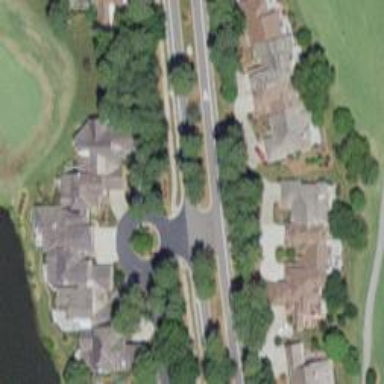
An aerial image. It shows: Turning loop on the road.